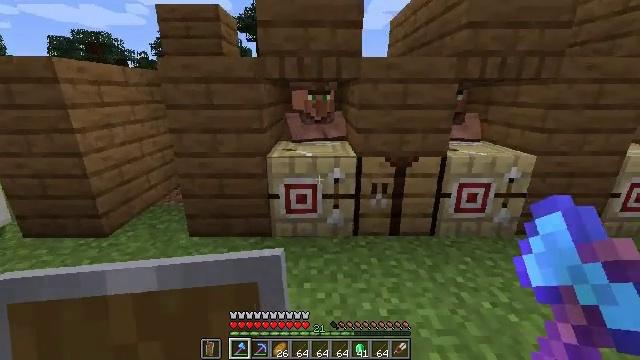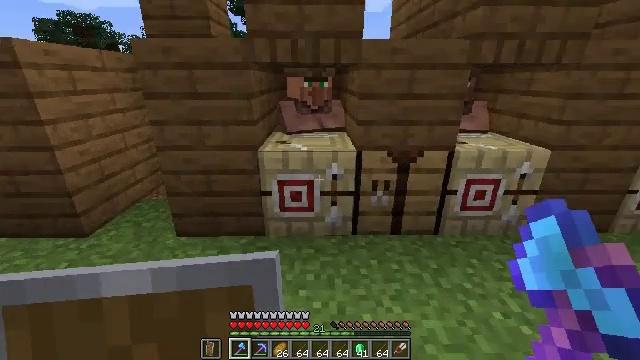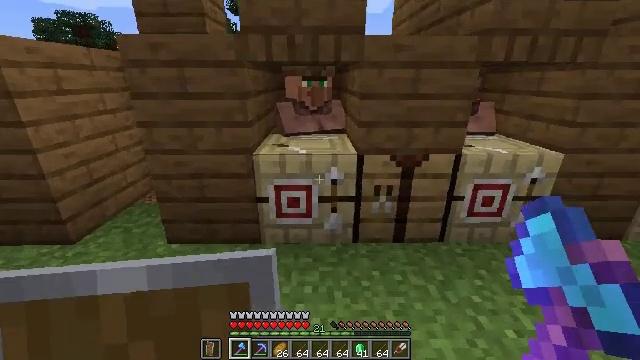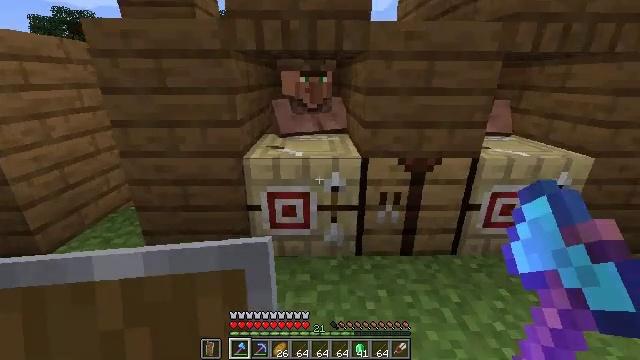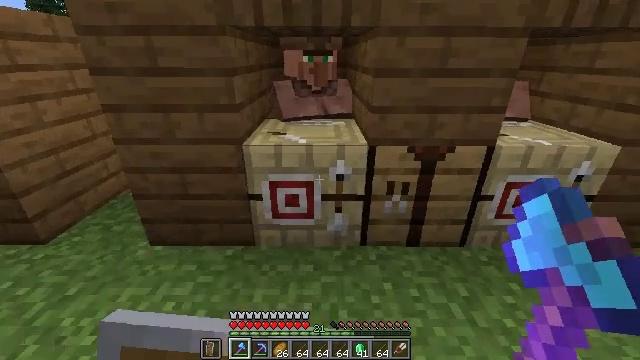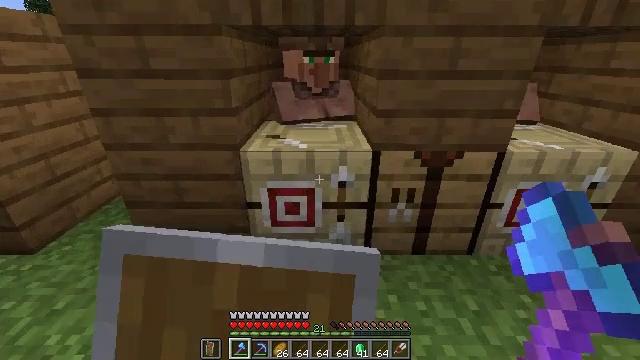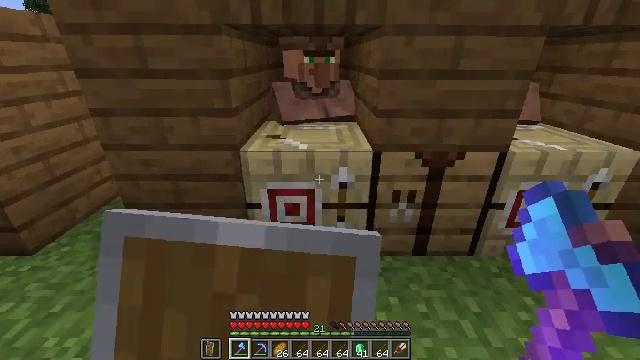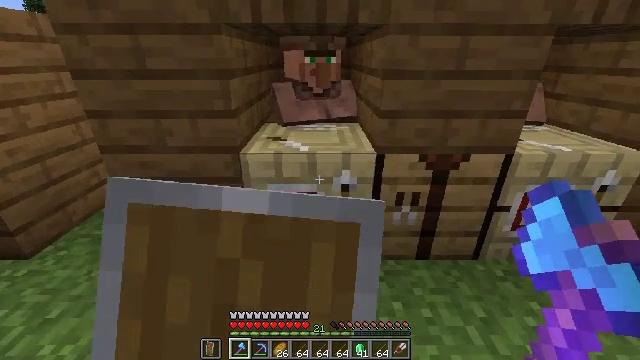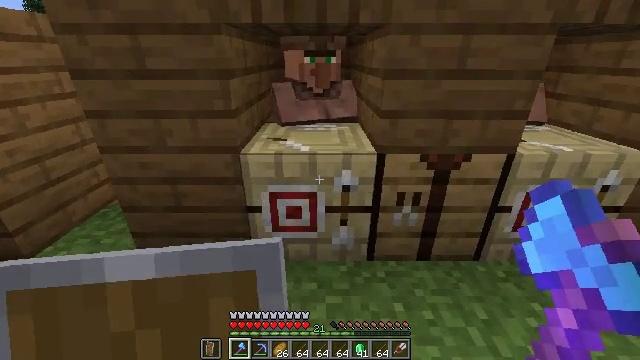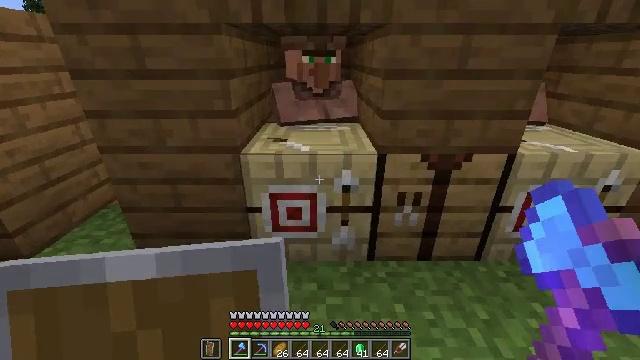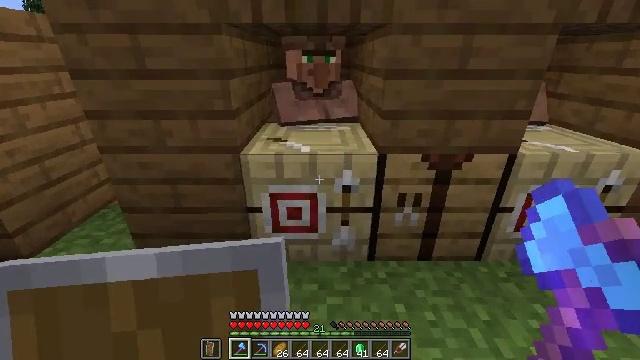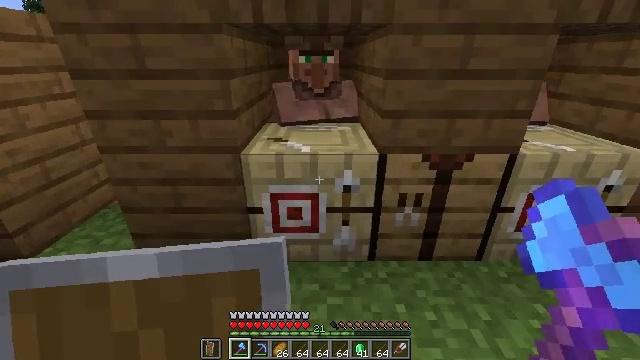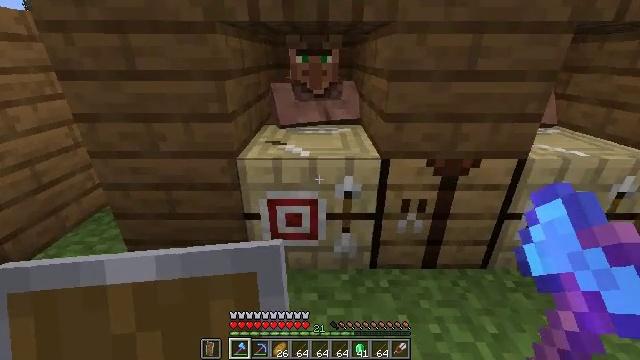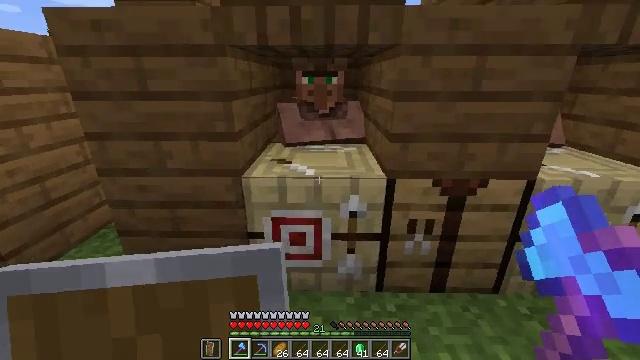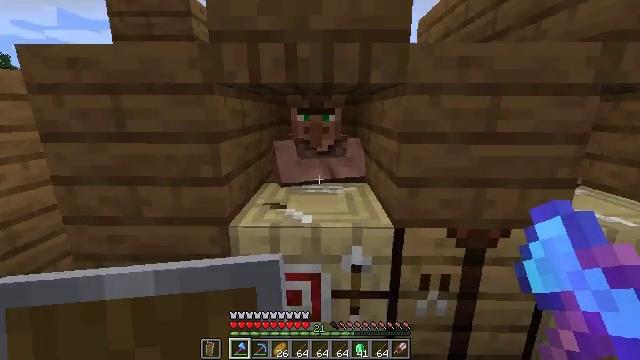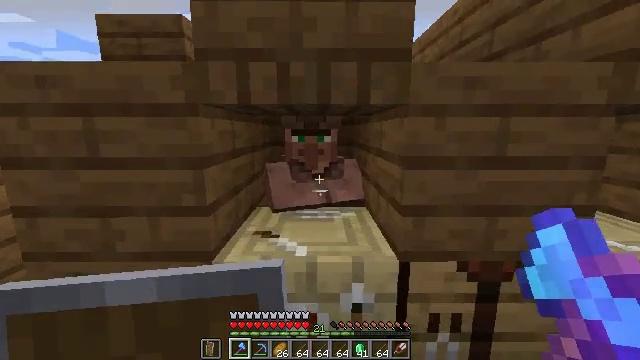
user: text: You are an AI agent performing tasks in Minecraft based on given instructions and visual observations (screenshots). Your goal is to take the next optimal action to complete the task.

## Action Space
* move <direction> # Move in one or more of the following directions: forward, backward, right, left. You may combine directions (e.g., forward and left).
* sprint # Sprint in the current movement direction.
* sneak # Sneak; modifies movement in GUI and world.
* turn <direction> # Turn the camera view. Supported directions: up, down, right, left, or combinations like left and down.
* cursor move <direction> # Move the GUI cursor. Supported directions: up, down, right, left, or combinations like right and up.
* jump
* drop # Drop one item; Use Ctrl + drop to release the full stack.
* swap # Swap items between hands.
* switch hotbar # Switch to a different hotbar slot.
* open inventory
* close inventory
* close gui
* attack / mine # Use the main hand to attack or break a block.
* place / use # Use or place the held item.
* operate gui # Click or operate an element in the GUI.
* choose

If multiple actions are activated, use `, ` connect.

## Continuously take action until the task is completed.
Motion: motion action
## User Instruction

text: Drop an iron helmet.
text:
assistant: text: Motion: move forward, turn down
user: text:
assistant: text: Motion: move forward
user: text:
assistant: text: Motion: move forward
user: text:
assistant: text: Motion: turn down, use / place
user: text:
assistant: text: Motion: use / place
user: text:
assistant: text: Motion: use / place
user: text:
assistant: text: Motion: use / place
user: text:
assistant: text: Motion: no_op
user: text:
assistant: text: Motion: no_op
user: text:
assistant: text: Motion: no_op
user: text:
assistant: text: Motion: no_op
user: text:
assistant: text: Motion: move forward
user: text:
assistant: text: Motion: move forward, turn left and up
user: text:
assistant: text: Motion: move forward, turn up
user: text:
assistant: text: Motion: move forward, turn right and up
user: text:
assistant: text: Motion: move forward, turn up
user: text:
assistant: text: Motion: move forward, use / place
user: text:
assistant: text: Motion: use / place
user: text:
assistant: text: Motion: no_op
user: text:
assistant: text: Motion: no_op
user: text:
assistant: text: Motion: no_op
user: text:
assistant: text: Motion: no_op
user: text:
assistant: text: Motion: cursor move left
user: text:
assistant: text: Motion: cursor move left
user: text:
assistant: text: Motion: cursor move left and up
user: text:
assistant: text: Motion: cursor move left and up
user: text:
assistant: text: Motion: no_op
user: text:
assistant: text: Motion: no_op
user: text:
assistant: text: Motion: no_op
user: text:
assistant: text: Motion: no_op